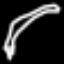
Label: pencil